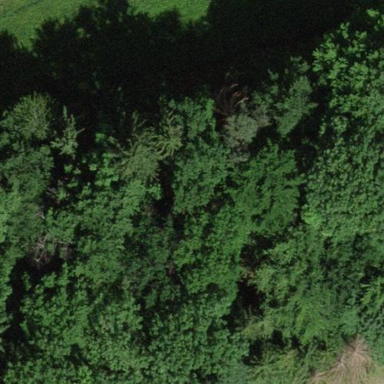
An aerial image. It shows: Forest area dominated by broadleaved trees.